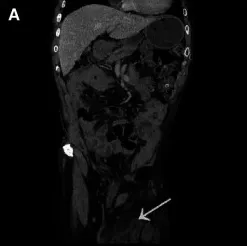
The abdominal enhancement CT showed that there was a lumpy uneven density shadow in the left scrotum, and there was fat and soft tissue density shadow In It which was not related with the contents of the abdominal cavity. After enhancement some nodules were slightly enhanced but the remaining enhancement was not found to be obvious [two years ago (A).
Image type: radiology (ct)